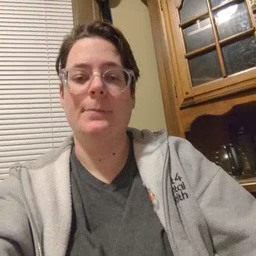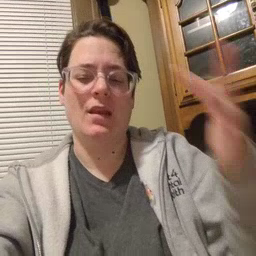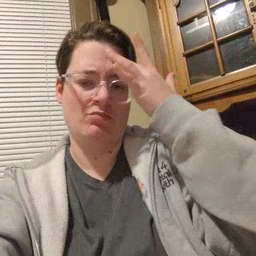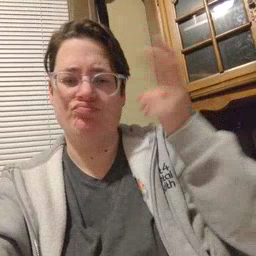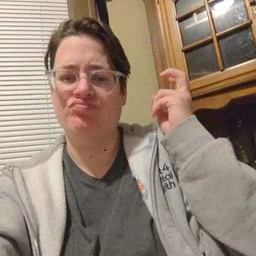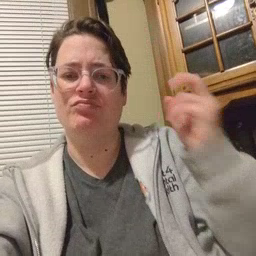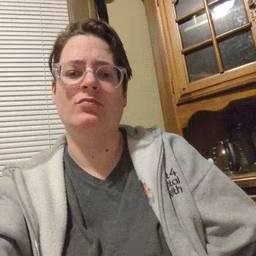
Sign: sick